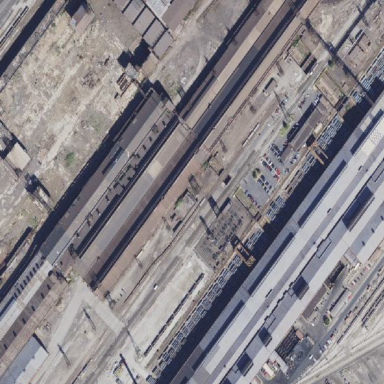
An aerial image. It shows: Industrial building.